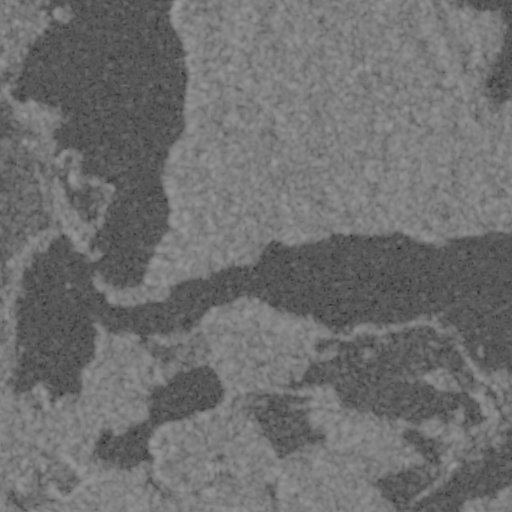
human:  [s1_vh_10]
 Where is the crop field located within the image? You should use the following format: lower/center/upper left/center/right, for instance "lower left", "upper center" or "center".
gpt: The crop field is located in the left of the image.
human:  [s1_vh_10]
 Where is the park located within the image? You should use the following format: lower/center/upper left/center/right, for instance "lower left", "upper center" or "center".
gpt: The park is located in the lower center of the image.
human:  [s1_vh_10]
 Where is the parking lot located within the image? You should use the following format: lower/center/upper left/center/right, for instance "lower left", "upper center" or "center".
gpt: The parking lot is located in the lower left of the image.
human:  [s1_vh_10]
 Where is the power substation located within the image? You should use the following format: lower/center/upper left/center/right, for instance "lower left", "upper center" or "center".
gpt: The power substation is located in the lower center of the image.
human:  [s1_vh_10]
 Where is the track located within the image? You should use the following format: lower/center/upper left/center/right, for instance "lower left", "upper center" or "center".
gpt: There is no track in the image.

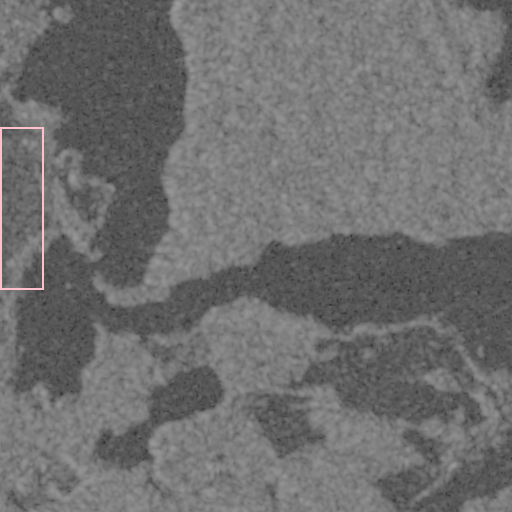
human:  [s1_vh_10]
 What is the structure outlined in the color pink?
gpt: The structure outlined in pink is a crop field.
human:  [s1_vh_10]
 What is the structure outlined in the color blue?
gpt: There is no blue outline.